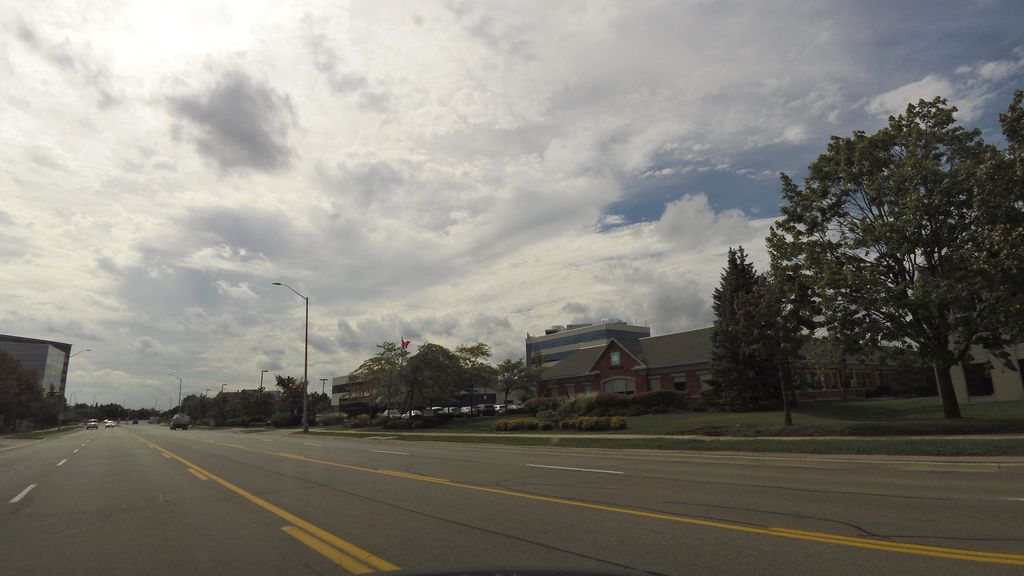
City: toronto